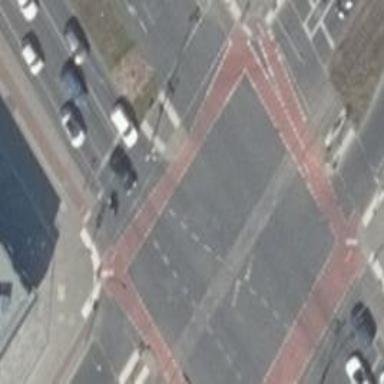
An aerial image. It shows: Footway that serves as traffic island.